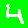
Digit: 4